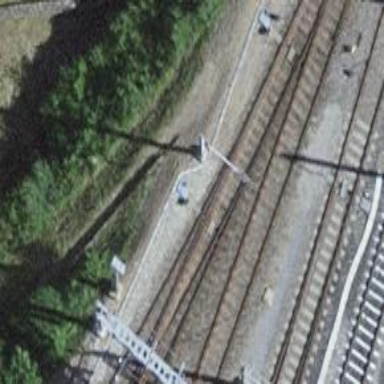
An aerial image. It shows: Railway switch.